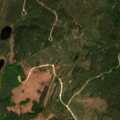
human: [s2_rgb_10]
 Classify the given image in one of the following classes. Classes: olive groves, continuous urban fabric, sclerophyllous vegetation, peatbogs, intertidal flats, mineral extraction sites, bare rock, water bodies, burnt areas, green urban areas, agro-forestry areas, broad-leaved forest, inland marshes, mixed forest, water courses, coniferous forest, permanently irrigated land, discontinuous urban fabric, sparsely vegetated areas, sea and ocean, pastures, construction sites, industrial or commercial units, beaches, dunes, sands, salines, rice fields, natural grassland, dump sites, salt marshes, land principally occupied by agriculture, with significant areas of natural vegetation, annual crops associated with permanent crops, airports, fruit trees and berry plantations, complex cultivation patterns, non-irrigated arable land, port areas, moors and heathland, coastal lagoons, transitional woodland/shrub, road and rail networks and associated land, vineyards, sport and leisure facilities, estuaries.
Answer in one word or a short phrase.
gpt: coniferous forest, transitional woodland/shrub